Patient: sex F, age 72
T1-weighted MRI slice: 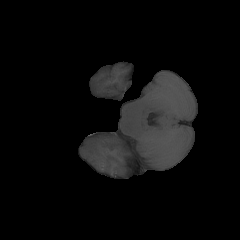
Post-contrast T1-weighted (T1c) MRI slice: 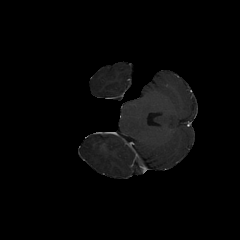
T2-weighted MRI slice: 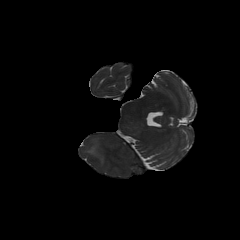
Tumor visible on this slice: yes
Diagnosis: Glioblastoma, IDH-wildtype
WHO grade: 4